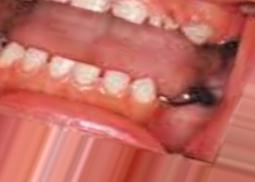
Condition: Caries